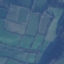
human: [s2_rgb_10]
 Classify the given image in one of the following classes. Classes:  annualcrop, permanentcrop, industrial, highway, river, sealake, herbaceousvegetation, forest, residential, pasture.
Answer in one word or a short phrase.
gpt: Pasture